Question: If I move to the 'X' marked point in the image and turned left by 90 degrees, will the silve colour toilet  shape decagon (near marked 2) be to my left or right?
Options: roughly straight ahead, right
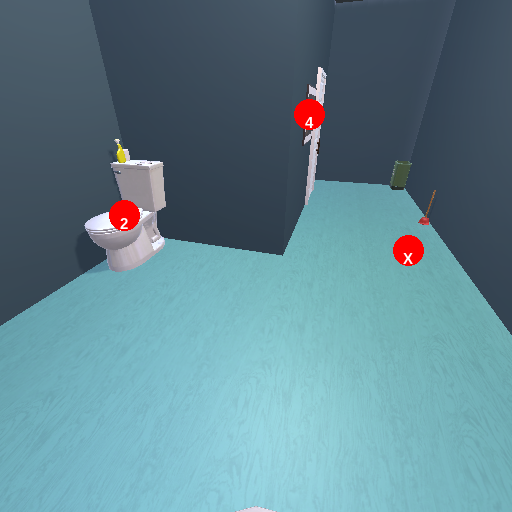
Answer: roughly straight ahead